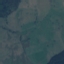
Land use / land cover: Pasture